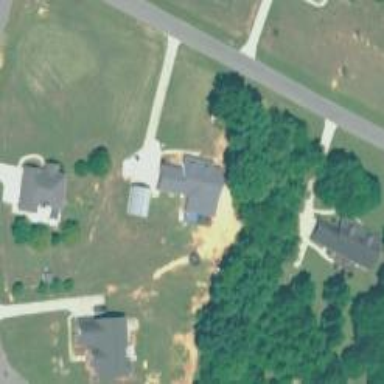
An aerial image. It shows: Driveway leading to service road.